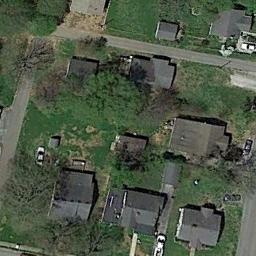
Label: medium_residential